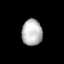
Tissue: lung
Cell type: Epithelial cells
Senescence score: 0.237
Nuclear area (px): 525
Mean DAPI intensity: 184.678